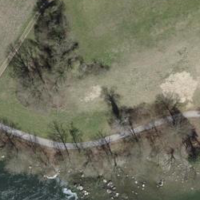
EUNIS habitat code: 25
Species observed at this site:
Coenonympha pamphilus
Pieris napi
Salvia pratensis